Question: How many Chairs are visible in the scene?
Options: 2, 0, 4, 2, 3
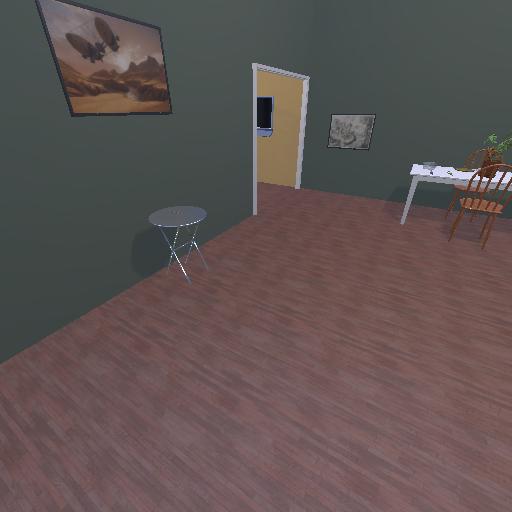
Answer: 2